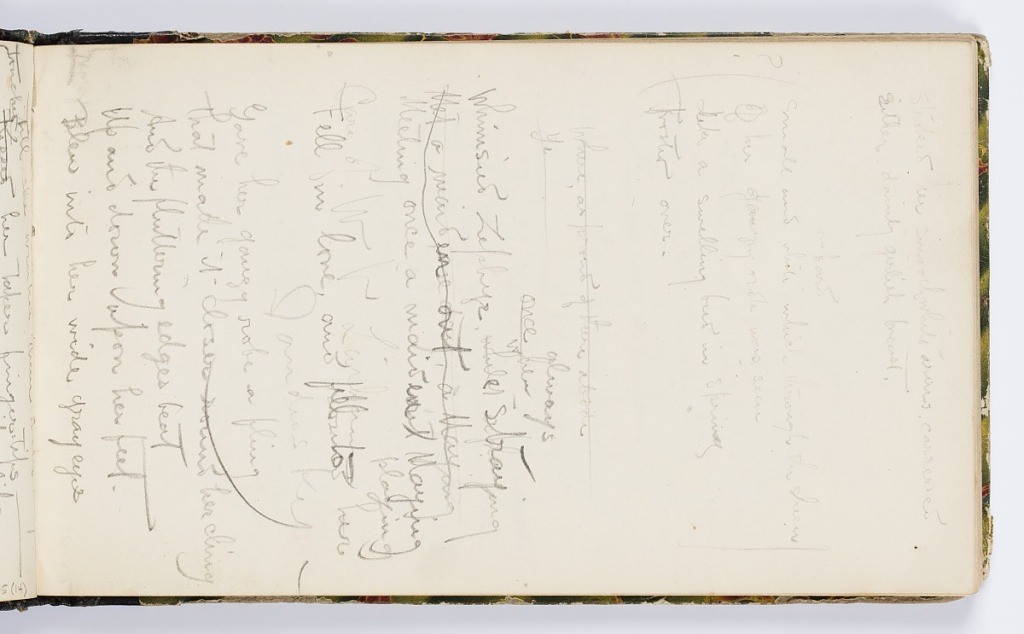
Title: Sketchbook Page: Whimsied Zephyr Poem
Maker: Kenyon Cox, American, 1856–1919
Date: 1875
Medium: Graphite on paper
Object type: Sketchbook folio
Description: Page of poetry. Poem on lower half of page begins: "Whimsied Zephyr"